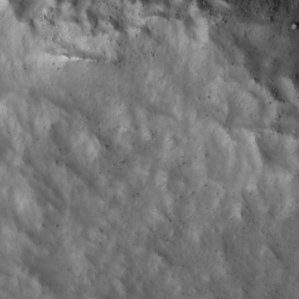
Label: non_frost